Question: I have submitted my app to store, and it came in Appstore. After that i need to change the name which appears above my app when iam looking in itunes in device and also want to edit ©️ name of app which resides bottom left corner in appstore. I marked it in below image, where can i update it? in App metadata? or store account? or both? please help.

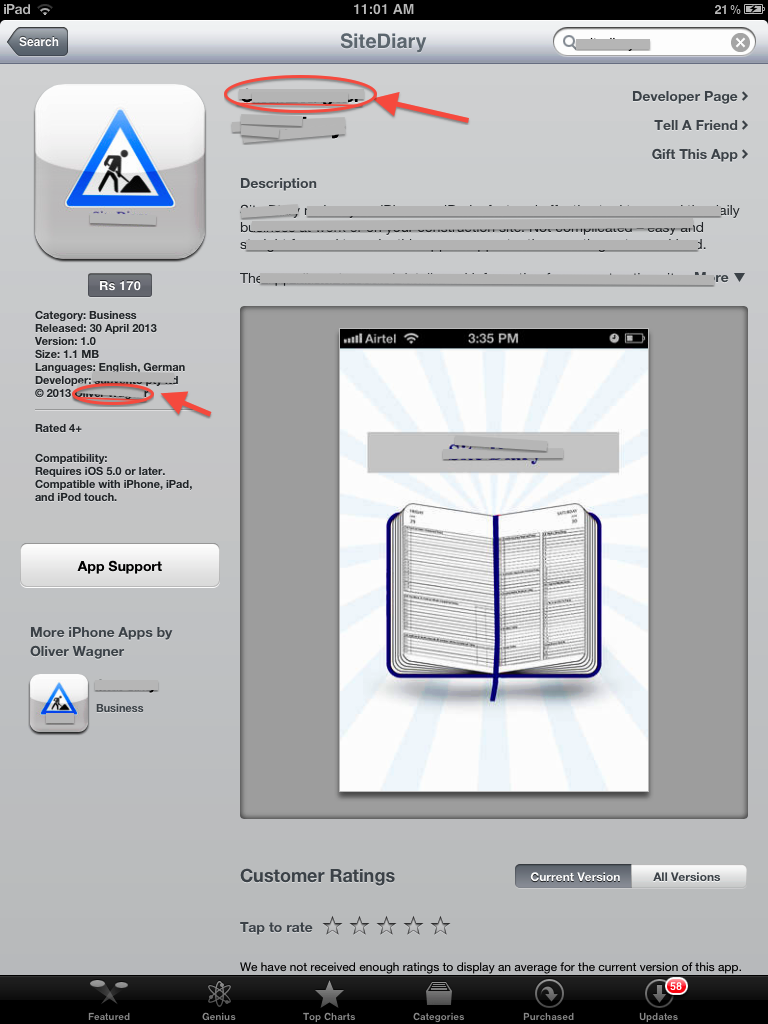
Answer: The copyright text is a property you can change with each version of your app in iTunes Connect. Select your app, click "View Details" for the version you'd like to change, then click "Edit" next to Version Information, and you'll be presented with this popup:

As for changing the display name for your apps, you'll need to <URL>.